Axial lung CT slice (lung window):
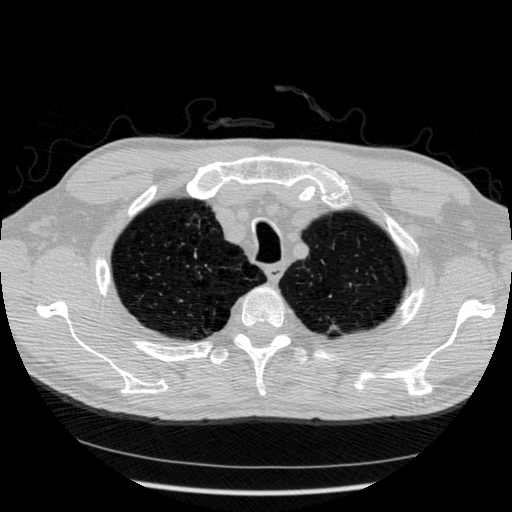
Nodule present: no